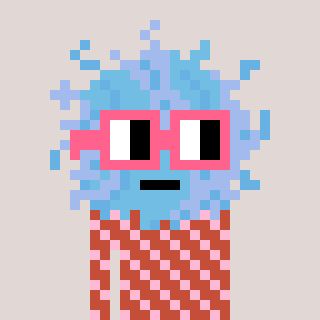
a pixel art character with square pink glasses, a lint-shaped head and a rust-colored body on a warm background